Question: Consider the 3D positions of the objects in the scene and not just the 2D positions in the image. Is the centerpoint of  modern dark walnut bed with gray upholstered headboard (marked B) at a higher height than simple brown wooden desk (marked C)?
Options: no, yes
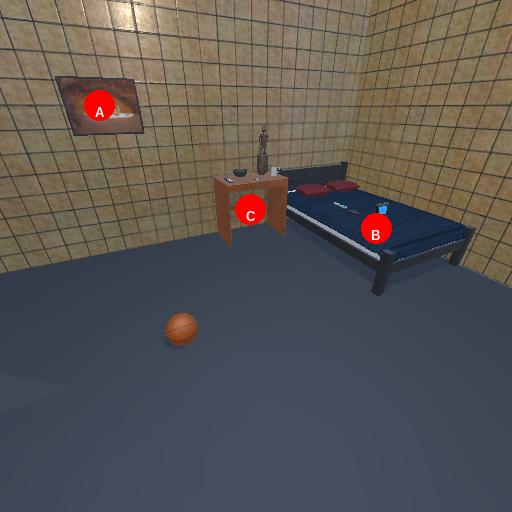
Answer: no